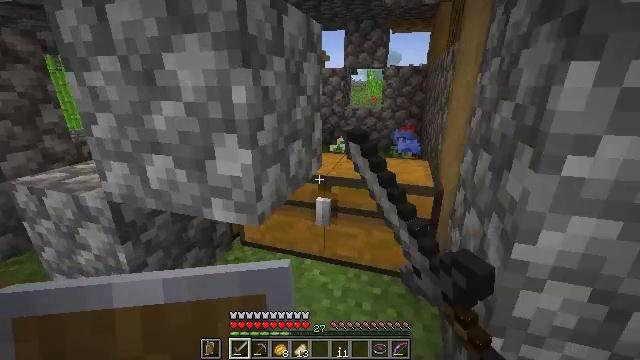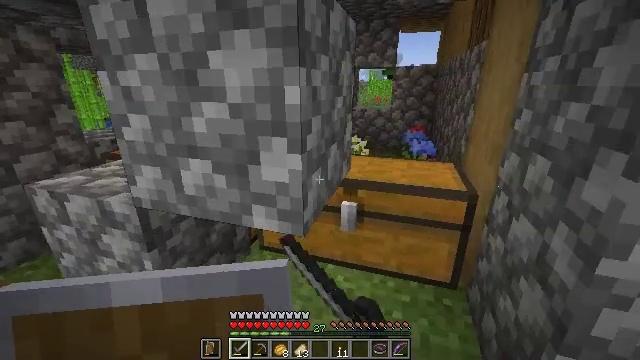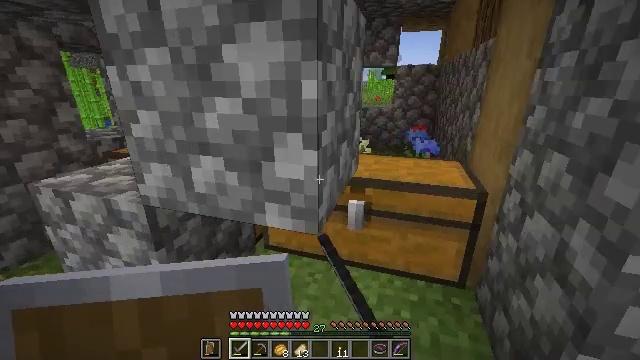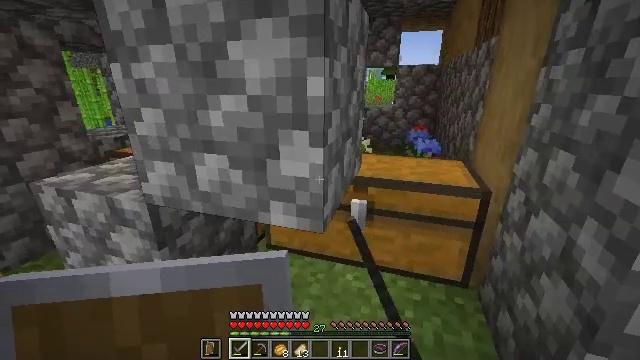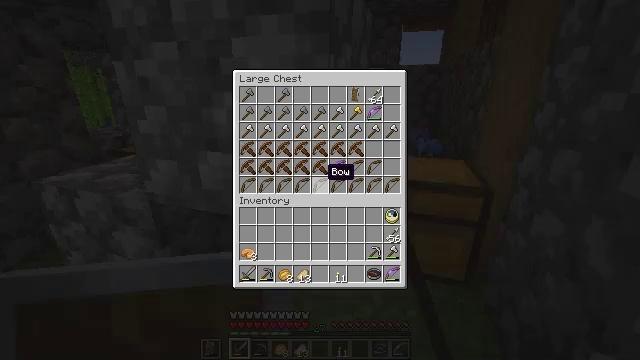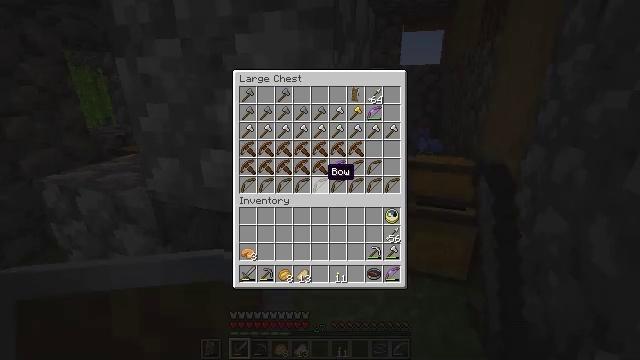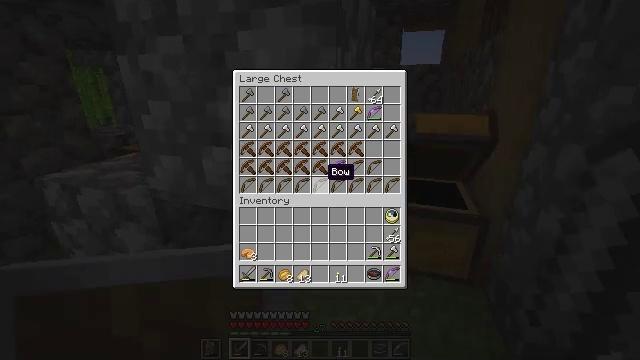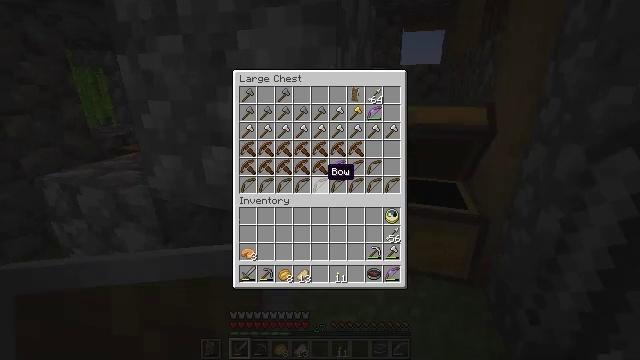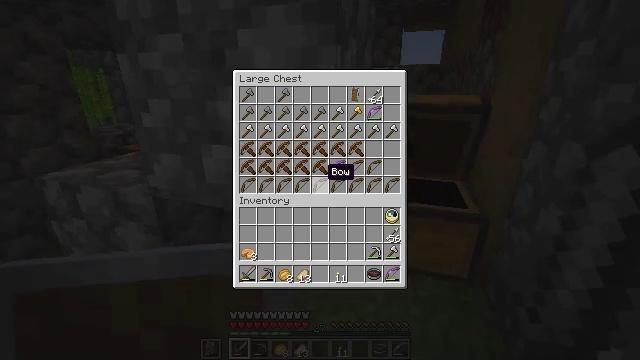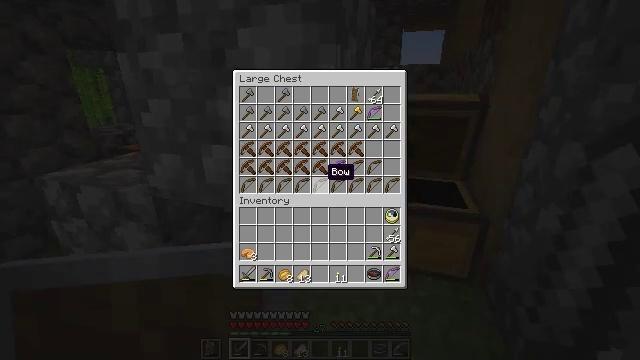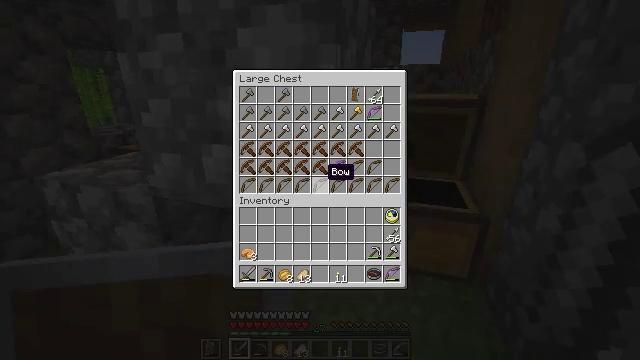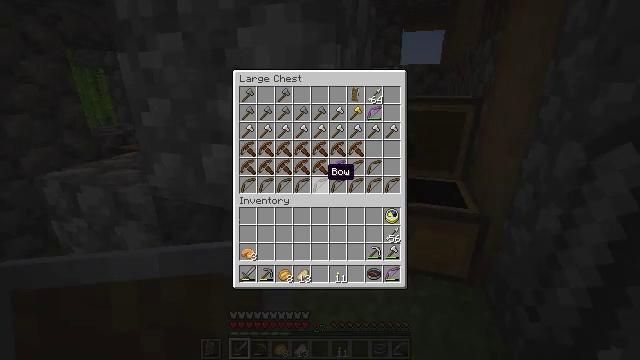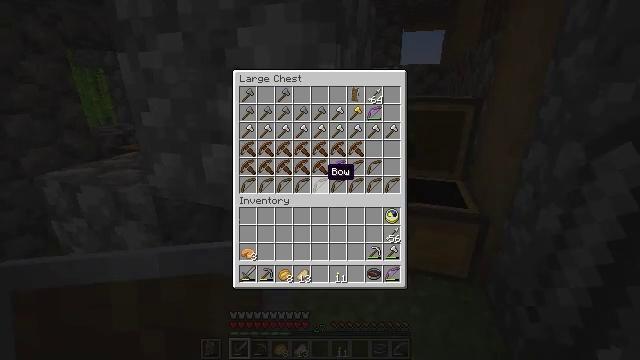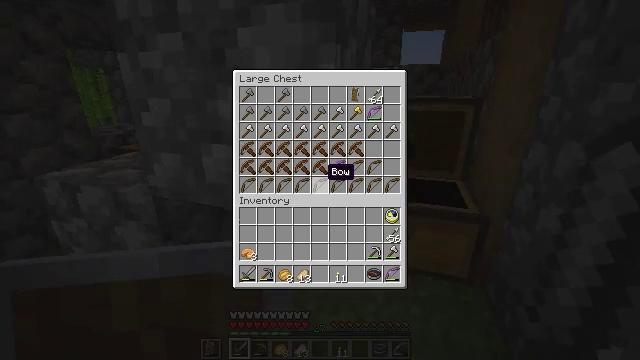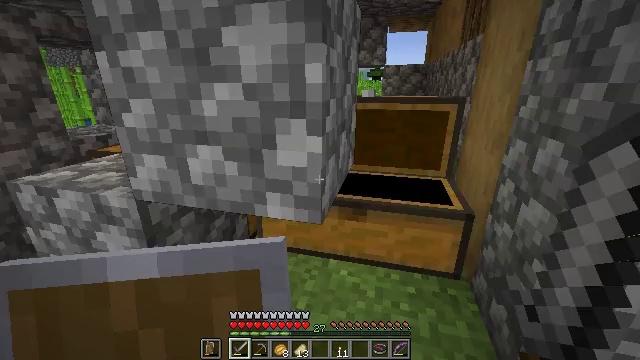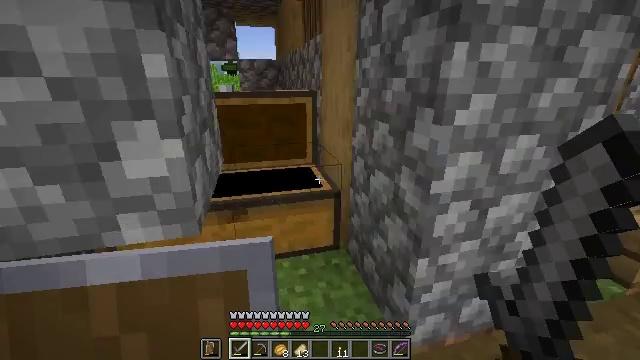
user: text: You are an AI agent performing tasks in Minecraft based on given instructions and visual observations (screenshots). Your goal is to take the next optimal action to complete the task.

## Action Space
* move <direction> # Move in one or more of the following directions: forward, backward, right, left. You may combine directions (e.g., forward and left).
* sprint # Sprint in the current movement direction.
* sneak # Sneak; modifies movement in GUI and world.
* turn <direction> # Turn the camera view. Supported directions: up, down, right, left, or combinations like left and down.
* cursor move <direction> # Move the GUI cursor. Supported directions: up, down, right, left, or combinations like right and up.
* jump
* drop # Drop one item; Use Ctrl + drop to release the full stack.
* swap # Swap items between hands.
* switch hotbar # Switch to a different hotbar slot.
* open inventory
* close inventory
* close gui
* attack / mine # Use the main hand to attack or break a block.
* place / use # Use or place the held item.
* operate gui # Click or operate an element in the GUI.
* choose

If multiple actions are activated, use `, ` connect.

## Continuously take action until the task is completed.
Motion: motion action
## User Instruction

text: Pick up the white bed by breaking it.
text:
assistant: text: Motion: use / place
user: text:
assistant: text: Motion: use / place
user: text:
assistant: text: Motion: no_op
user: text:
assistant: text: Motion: open gui
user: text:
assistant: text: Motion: no_op
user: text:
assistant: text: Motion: no_op
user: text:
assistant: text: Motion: no_op
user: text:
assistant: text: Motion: no_op
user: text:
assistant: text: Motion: no_op
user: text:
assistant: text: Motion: no_op
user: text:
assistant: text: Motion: no_op
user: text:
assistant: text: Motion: no_op
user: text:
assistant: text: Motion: no_op
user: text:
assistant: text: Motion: cursor move right
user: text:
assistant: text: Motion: turn right and down, close gui
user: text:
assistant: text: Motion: move forward, turn right and down, open inventory
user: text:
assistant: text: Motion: move forward, turn right
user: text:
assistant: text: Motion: move forward and move right
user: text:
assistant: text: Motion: move forward and move right, turn left
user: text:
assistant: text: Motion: move forward and move right, turn left
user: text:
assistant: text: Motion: move forward and move right, turn left
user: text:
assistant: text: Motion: move forward and move right
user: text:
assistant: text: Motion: move forward and move right
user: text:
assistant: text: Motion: move forward and move right, turn left and up
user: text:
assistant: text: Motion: move forward and move right, turn left and up
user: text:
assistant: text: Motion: move forward and move right, turn left and up
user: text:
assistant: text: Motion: move forward and move right, turn left, use / place
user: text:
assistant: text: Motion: move forward, use / place
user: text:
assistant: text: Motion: move forward, use / place
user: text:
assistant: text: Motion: move forward, use / place